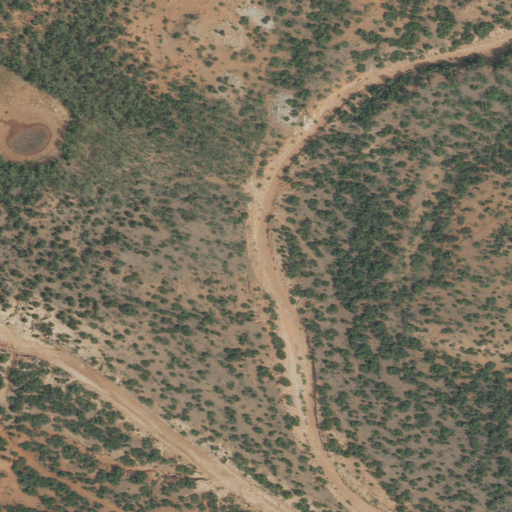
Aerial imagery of valley in Texas named Horseshoe Canyon containing shrub, grassland, and open water